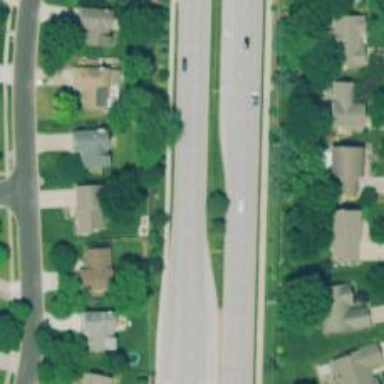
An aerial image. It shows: Road with dash markings.